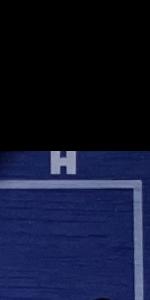
Label: Empty